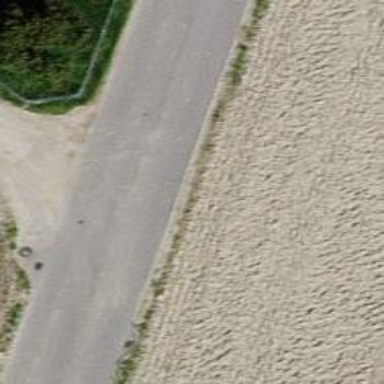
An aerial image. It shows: Well-maintained track road of grade 1.